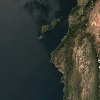
Label: water